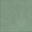
Piece: xx